Field crop: maize
Growth stage: 2
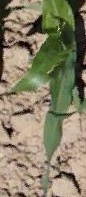
Species: maize